Question: I just don't get the various elements of the <URL> output, and I can't find a tutorial. Could someone please explain the following with reference to the diagram below:

1. The width of the bars corresponds to the time the function takes. What does the height correspond to?
2. What is specific difference between Inclusive and Exclusive. I assumed that inclusive includes the calls of all the children functions?
3. Would this be true: The sum of (Time per call times Calls) = time the program runs (what about async tasks?)
4. Can async tasks be ignored when debugging slowdown on the main thread ?
5. Should the sum of all the percents in Excl% equal 100%?
6. What happens when there are gaps (white in the midst of black)? Is that when other android processes are running, or just your own async tasks (it looks like the gaps in one are aligned with the filled in part in the other, if thats the case then is there any point in moving intensive tasks to an AsyncTask)?
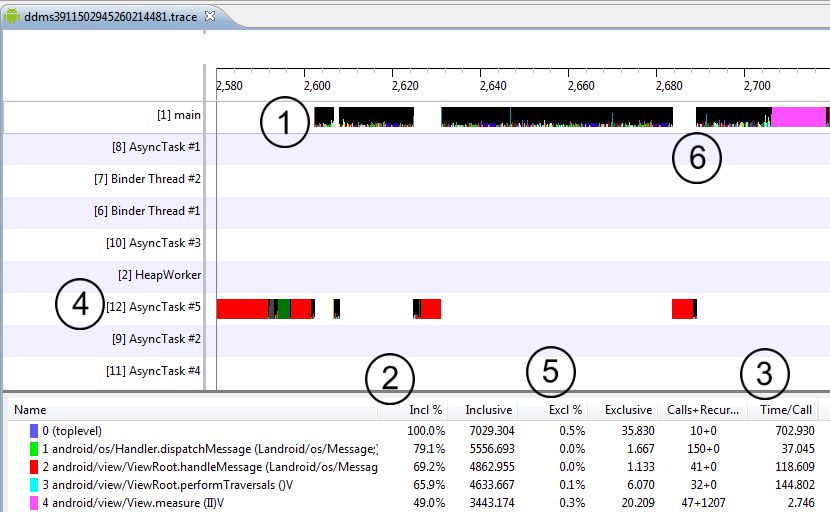
Answer: I cant answer all your questions, but I can say...
for #4 no, You're running a single core processor (or at least emulating one) so async tasks on their own thread have to interrupt main thread to get processing time. Any time another thread executes will be "slowdown" on the main thread, so you should be watching that.
for #6, those gaps you see in your main threads execution trace correlate exactly to the times when your asynctask is getting processor time. Again, single core, can only do 1 thread at a time. In this time slice it doesnt look like any other process got any processor time at all, but those threads were still sleeping in the background. Since this was (likely) an emulator, thats common. On a live phone you will see many more :)
I'm also fairly sure for #1 that the height of each spike in the thread's execution is the %processor utilization. For example the main thread's "black" area is system idle. Edit: Ok, i'm for sure now. This is what that is. So in your main thread, that area that is solid pink is solid 100% processor utilization.